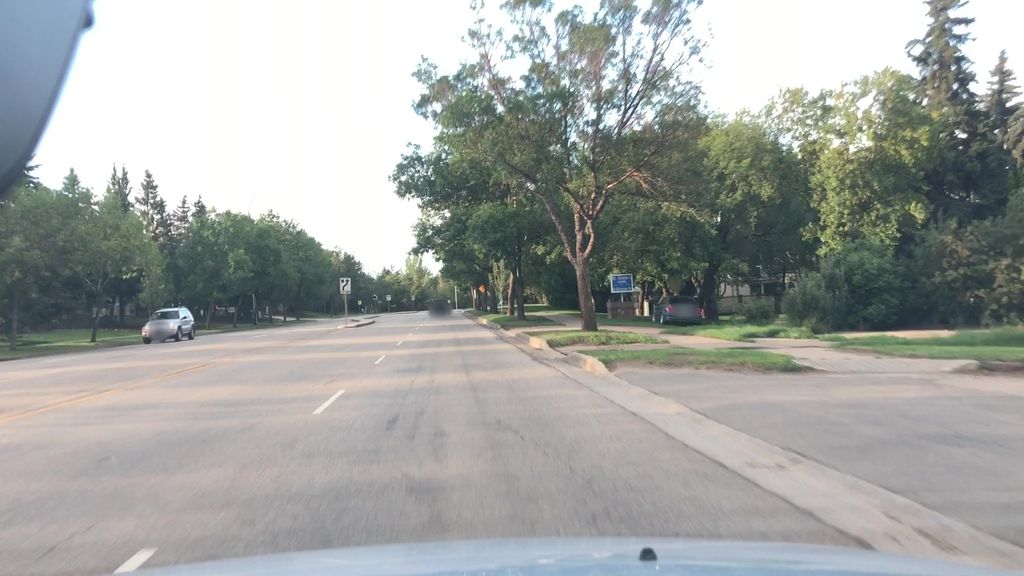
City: edmonton